Question: I'm new to PyQt programming and I've developed a GUI using PyQt4 designer and the GUI looks like the one in the picture:

When I click the check_inertia button the QTextEdit widget gets populated with the text shown in the picture. As we can see that the text appears to be messy, I need to control the formatting of the QTextEdit.
The check_inertia button reads the contents of a .txt file and then prints the following information in the QTextEdit widget, the text file appears to be in this way of format:
'''
* ============================== INERTIA ==============================
* File: /home/hamanda/Desktop/transfer/cradle_vs30_dkaplus01_fwd_dl140606_fem140704_v00.bif
* Solver: Nastran
* Date: 02/09/14
* Time: 08:35:30
* Text:
*
* Area +1.517220e+06
* Volume +5.852672e+06
*
* Structural mass +4.594348e-02
* MASS elements +0.000000e+00
* NSM on property entry +0.000000e+00
* NSM by parts (VMAGen and MPBalanc) +0.000000e+00
* NSM by NSMCreate +0.000000e+00
* Total mass +4.594348e-02
*
* Center of gravity
* in the global +1.538605e+02 +3.010898e+00 -2.524868e+02
* coordinate system
*
* Moments of inertia +8.346990e+03 +6.187810e-01 +1.653922e+03
* about the global +6.187810e-01 +5.476398e+03 +4.176218e+01
* coordinate system +1.653922e+03 +4.176218e+01 +7.746156e+03
*
* Steiner share +2.929294e+03 +4.016500e+03 +1.088039e+03
*
* Moments of inertia +5.417696e+03 +2.190247e+01 -1.308790e+02
* about the center +2.190247e+01 +1.459898e+03 +6.835397e+00
* of gravity -1.308790e+02 +6.835397e+00 +6.658117e+03
* ---------------------------------------------------------------------
'''
So how can I get the exact formatting as seen above into the QTextEdit of the GUI. what should I use? Stylesheets? Help me with this
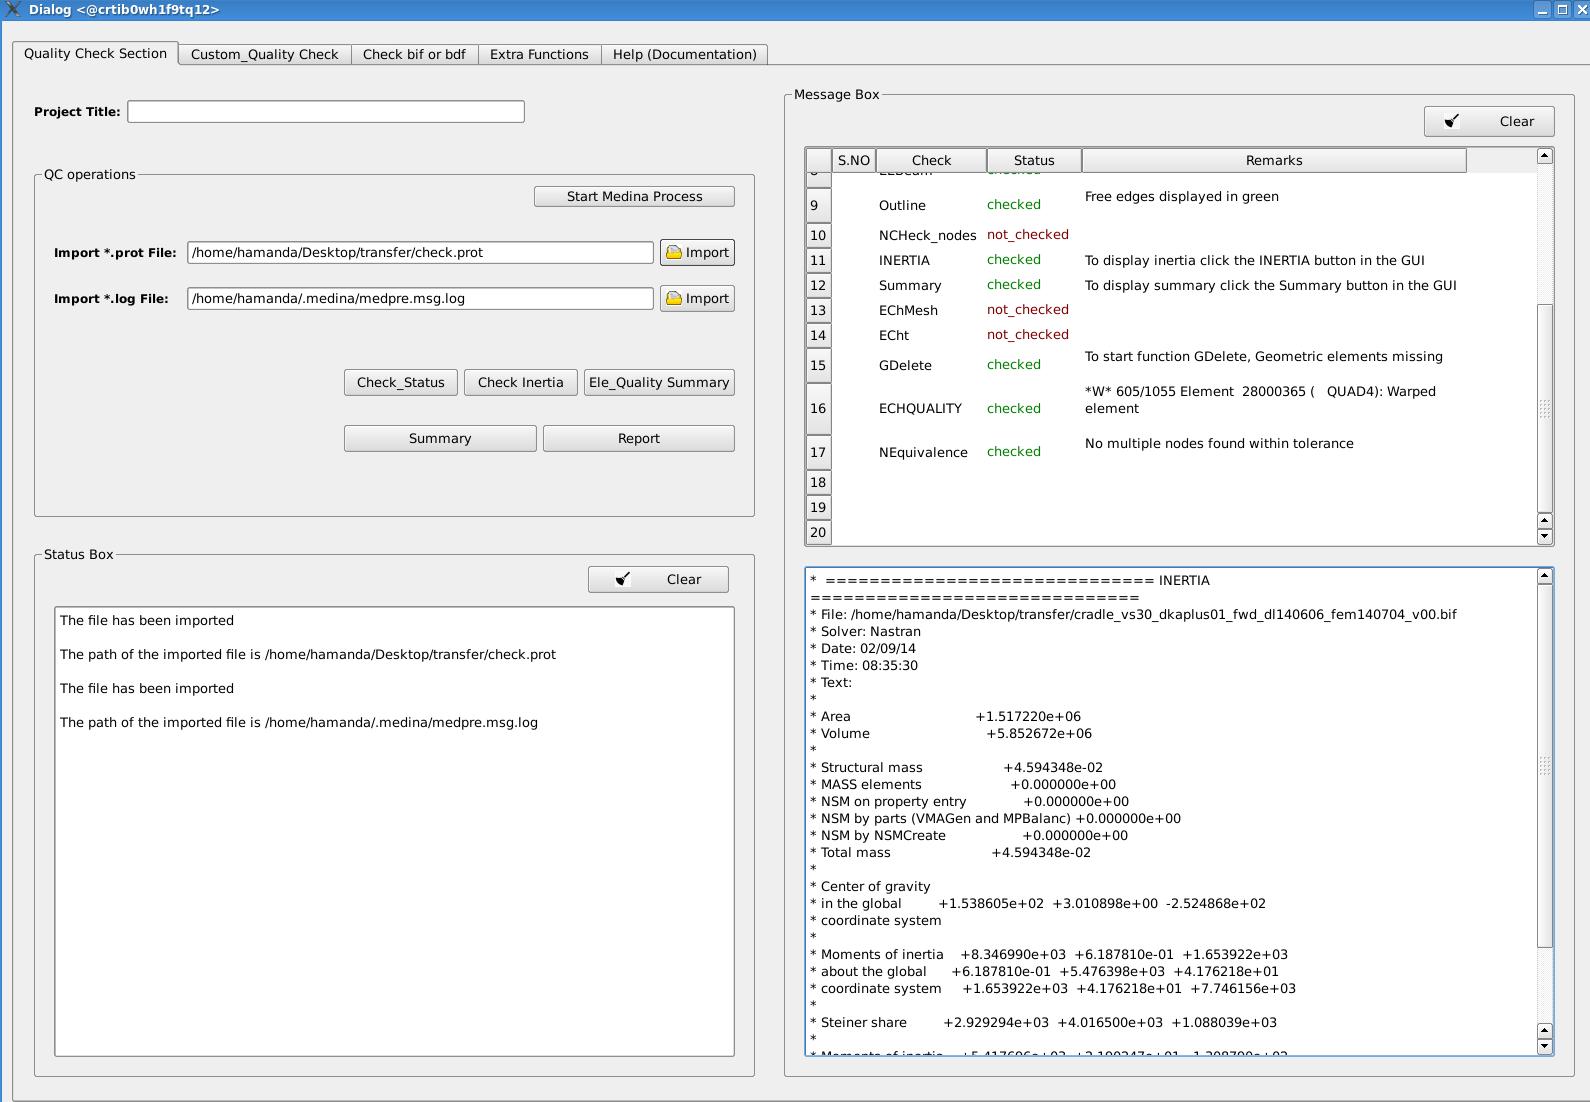
Answer: Please use font 'monospace' or 'consola' or other font is use in console or programming. Your can set in style sheet;
'''
QTextEdit {
font: 10pt "Consolas";
}
'''
put in your 'QTextEdit';
'''
yourQTextEdit.setStyleSheet ('''
QTextEdit {
font: 10pt "Consolas";
}
''')
'''
Note : 'QPlainTextEdit' also can use this and I recommend use this for show raw text only and implement same 'QTextEdit'.